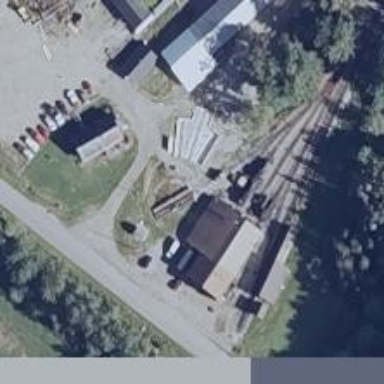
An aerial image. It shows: Narrow gauge railway in service yard.